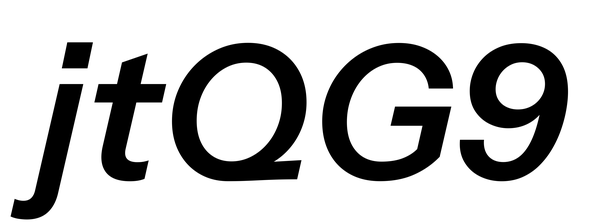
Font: InstrumentSans-Italic_SemiBold_Italic